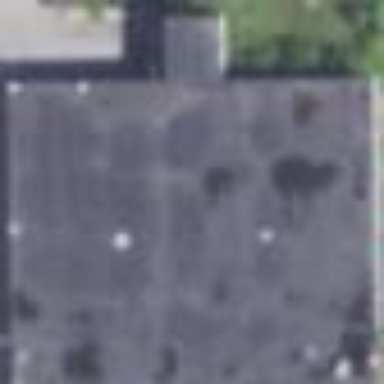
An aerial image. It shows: Building.